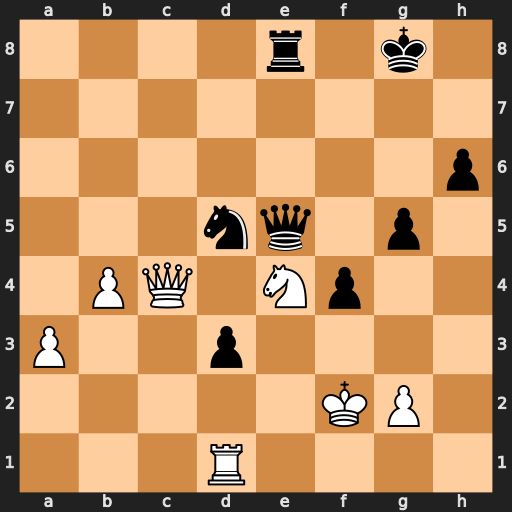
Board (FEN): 4r1k1/8/7p/3nq1p1/1PQ1Np2/P2p4/5KP1/3R4
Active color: w
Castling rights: -
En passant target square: -
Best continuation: Qxd5+ Qxd5 Nf6+ Kf7 Nxd5